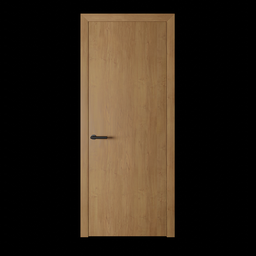
Label: architecture